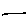
Label: line